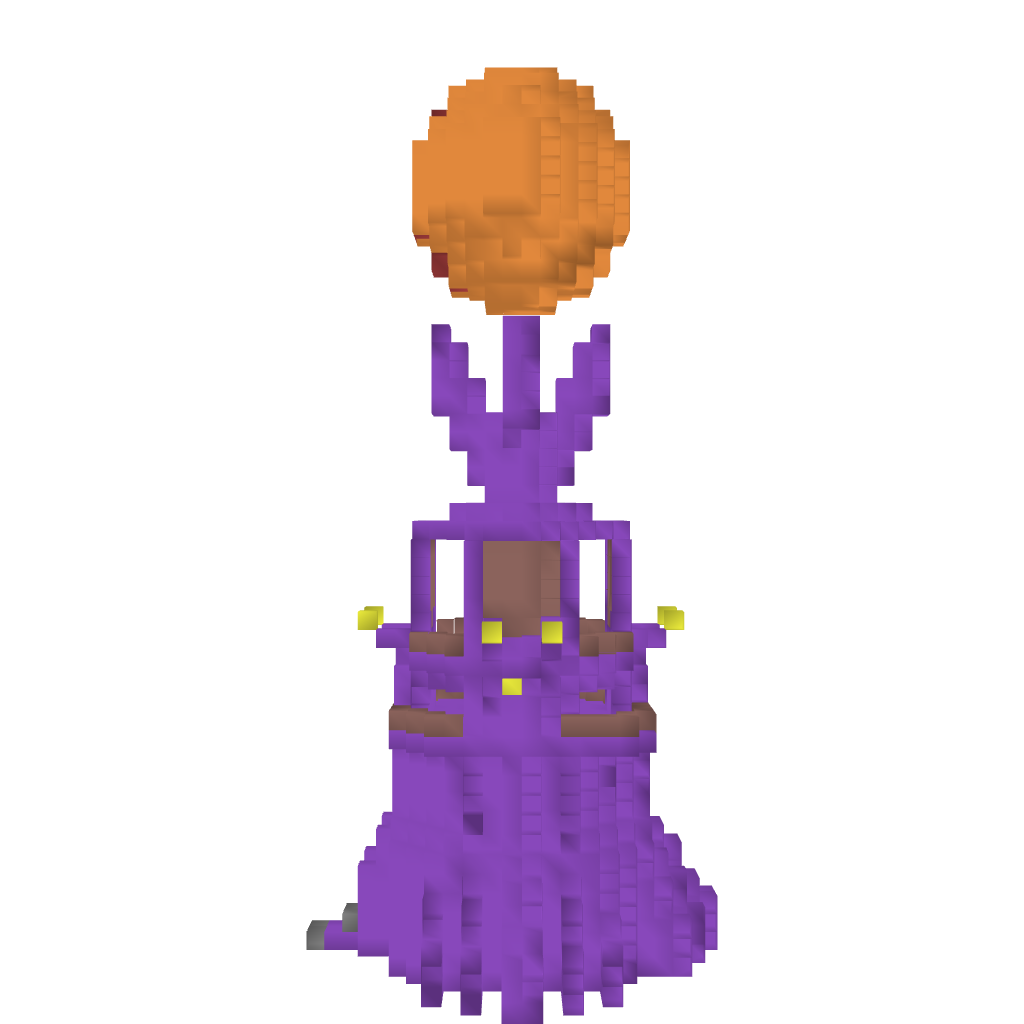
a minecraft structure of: The Tower of Orthac bad low quality